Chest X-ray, PA view. Patient: 53 years old, sex M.
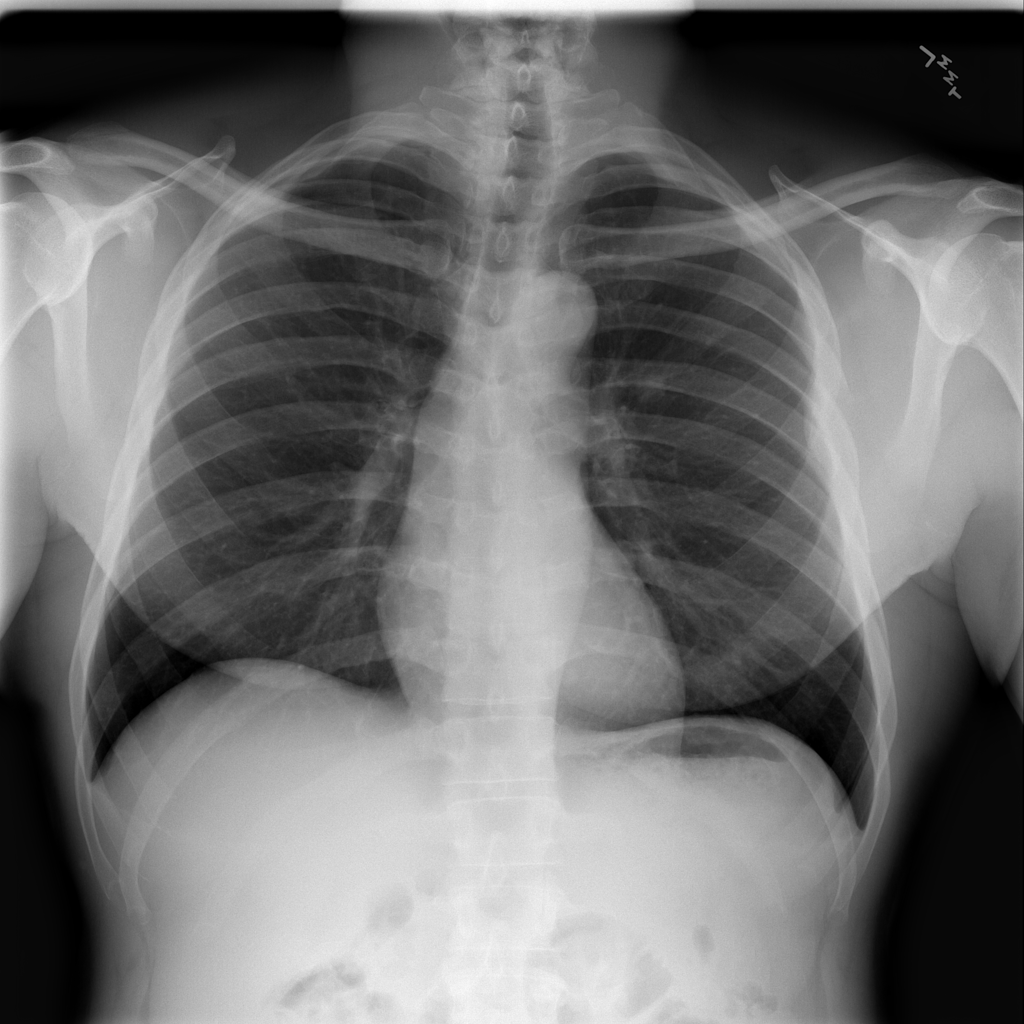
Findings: Nodule